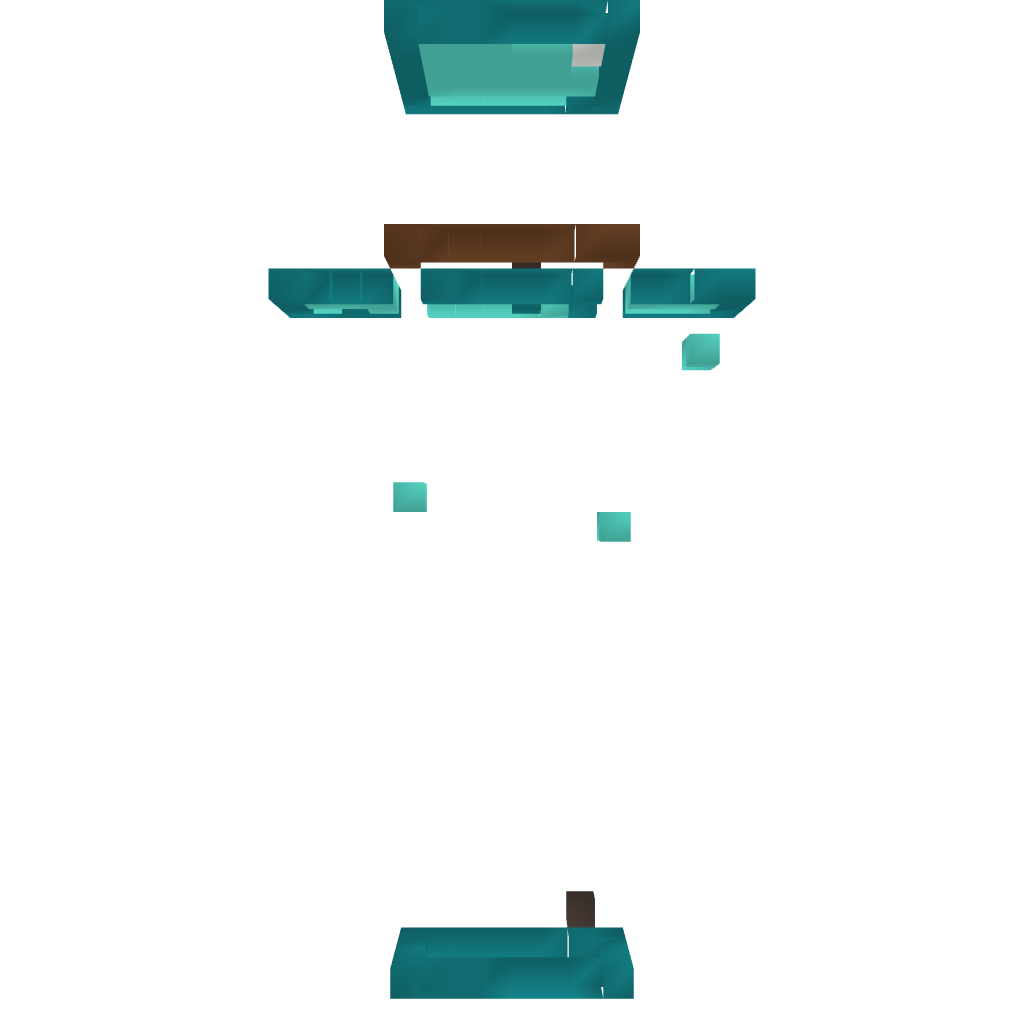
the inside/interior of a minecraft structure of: Demigod Statue